Question: I'm working on a application where I load a XAML page inside a usercontrol,
depending on which menu item was clicked.
After figuring out how to load in XAML page in a XAML page (using usercontrol), I'm running into the next problem: Navigation.
I added a picture to illustrate what I'm working on.

When you launch the app, you see the left state (state open), where the menu is presented and a little bit of the content on the right.
If you click the red button, the page scrolls to a "full screen" of the right state (state closed). This is still the same page, the MainPage.xaml, but with a new page loaded in the usercontrol. Let's say the loaded page is news, where you can select an article by clicking.
This all works great.
The problem is, when I try to use the navigationservice to see a detail of the news, the app fails. (it does work when I set the news page as start page, but it won't work inside the usercontrol).
I tried fixing this by the following code:
'''
NewsDetail detailpage = new NewsDetail();
this.Content = detailpage;
'''
Actually, this works.. but then I can no longer pass a querystring to load a certain article on the page.
Any ideas on how to fix this problem?
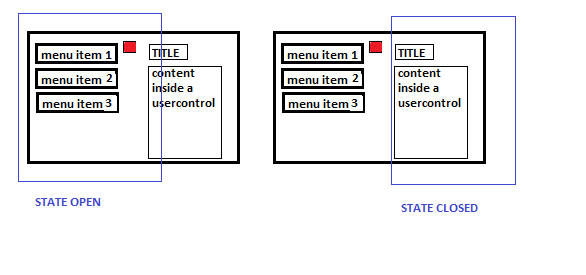
Answer: You can use a static variable in App.xaml.cs when querystrings become useless.
just declare a static variable of type say string in app.xaml.cs
'''
public static string MyString;
'''
just assign it a value before navigation
'''
App.MyString="Hello";
'''
And get this value where ever you want to get it.
'''
string ss=App.MyString;
'''